Field crop: maize
Growth stage: 2
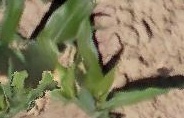
Species: maize